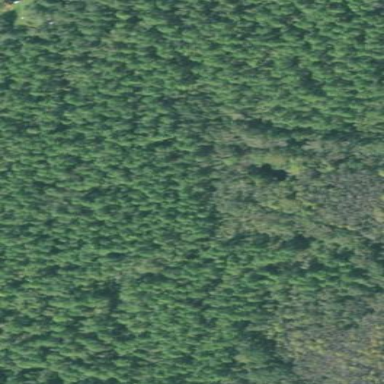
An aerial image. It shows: Forest with needle-leaved trees.